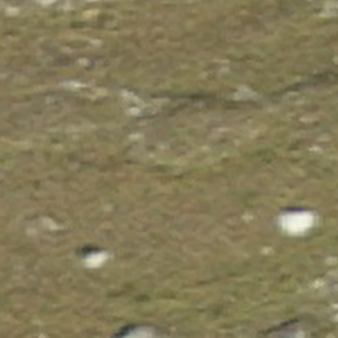
Label: other